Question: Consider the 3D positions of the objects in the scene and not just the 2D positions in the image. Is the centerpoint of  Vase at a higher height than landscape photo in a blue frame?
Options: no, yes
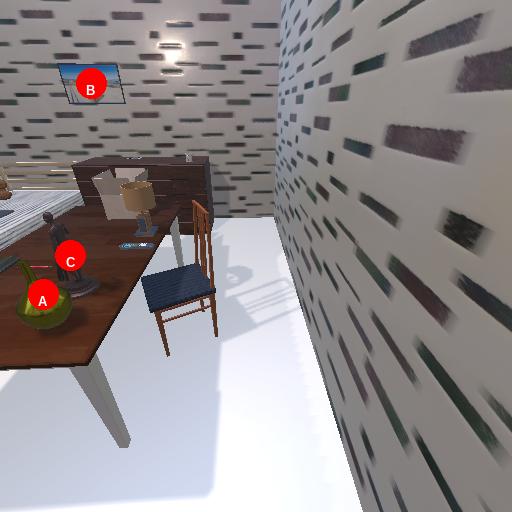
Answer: no